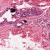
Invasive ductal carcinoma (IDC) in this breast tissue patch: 0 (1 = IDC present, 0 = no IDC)